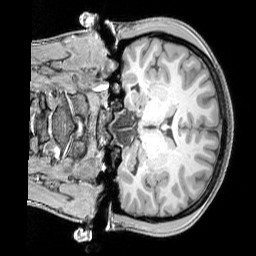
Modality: T1w
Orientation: coronal
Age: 21
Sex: female
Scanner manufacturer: siemens
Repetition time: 2.3 s
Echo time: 0.00226 s